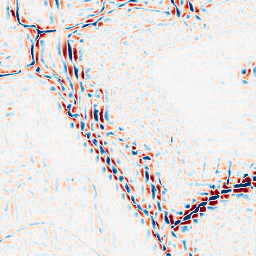
Category: wavelet
Decomposition family: wavelet_dwt
Decomposition parameters: wavelet: sym4
level: 3
Upsampling method: quintic
Upsampling parameters: scale: 2
Upsampling scale: 2